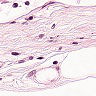
Metastatic tissue present: no